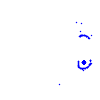
Particle: pion